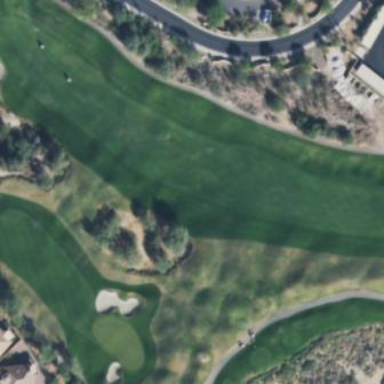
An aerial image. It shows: Lush grass fairway on golf course.